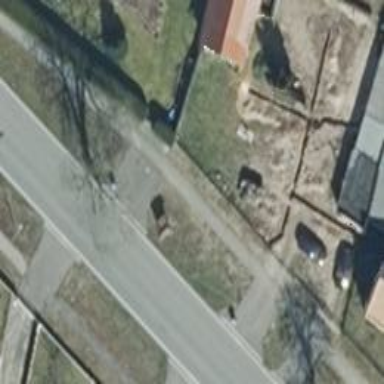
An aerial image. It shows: Footway along the road.